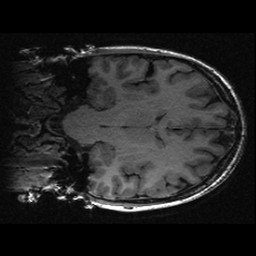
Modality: T1w
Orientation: coronal
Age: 20
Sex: female